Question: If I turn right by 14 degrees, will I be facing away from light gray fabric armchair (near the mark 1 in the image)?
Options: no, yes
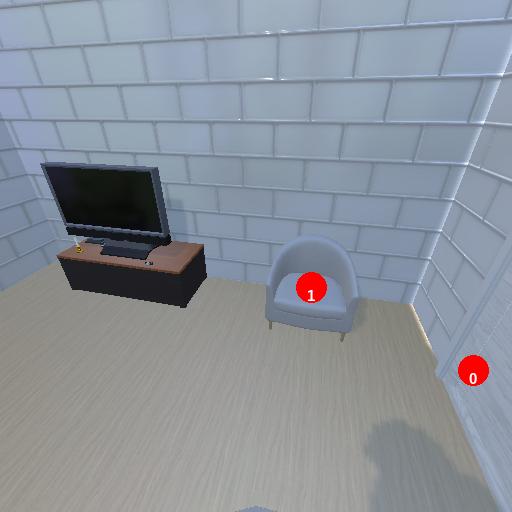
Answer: no